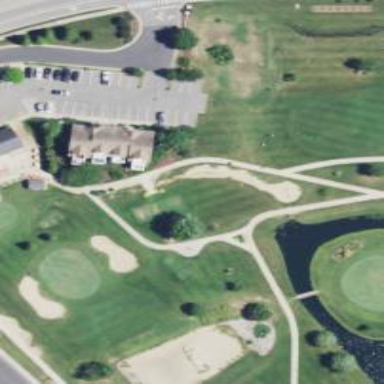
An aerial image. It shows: Service road used as golf cart path.